Field crop: maize
Growth stage: 2
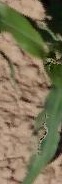
Species: maize